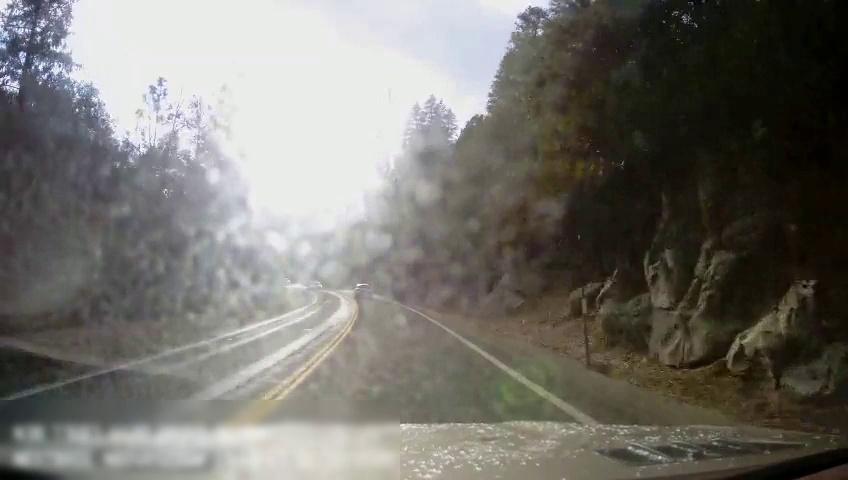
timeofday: Day
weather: Sunny
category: Drivable Space
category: Vehicles | Car
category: Lanes | Opposite Lane
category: Lanes | Current Lane
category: Lanes | Current Lane
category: Lanes | Current Lane